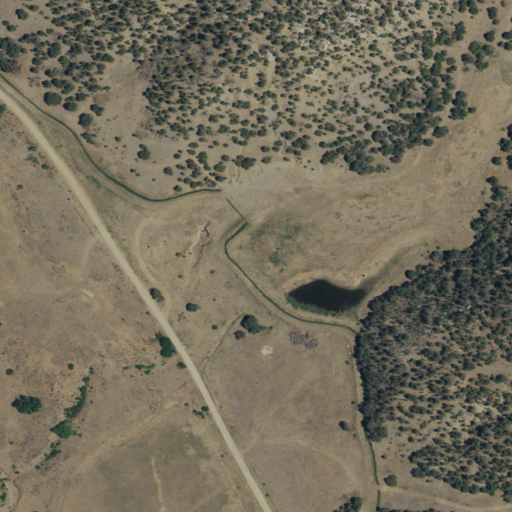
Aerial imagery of valley in New Mexico named Templeton Canyon containing shrub, evergreen forest, and herbaceous wetlands